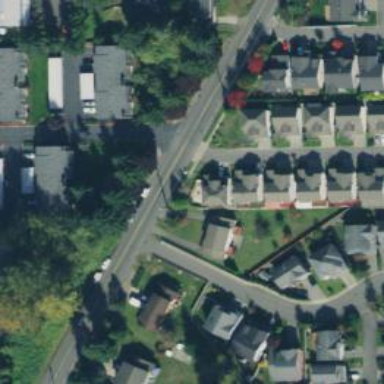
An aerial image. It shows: Living street.